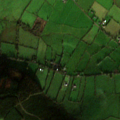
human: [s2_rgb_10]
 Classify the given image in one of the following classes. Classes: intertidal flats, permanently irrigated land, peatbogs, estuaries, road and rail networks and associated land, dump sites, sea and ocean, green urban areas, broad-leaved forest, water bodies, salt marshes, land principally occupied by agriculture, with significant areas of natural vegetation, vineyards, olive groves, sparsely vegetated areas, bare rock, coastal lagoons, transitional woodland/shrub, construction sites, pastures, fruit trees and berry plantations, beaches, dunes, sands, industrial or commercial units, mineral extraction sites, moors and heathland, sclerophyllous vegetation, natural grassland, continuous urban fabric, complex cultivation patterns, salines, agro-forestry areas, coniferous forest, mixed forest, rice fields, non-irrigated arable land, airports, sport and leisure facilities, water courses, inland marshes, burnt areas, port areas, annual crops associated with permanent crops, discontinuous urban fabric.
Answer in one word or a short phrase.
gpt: pastures, coniferous forest